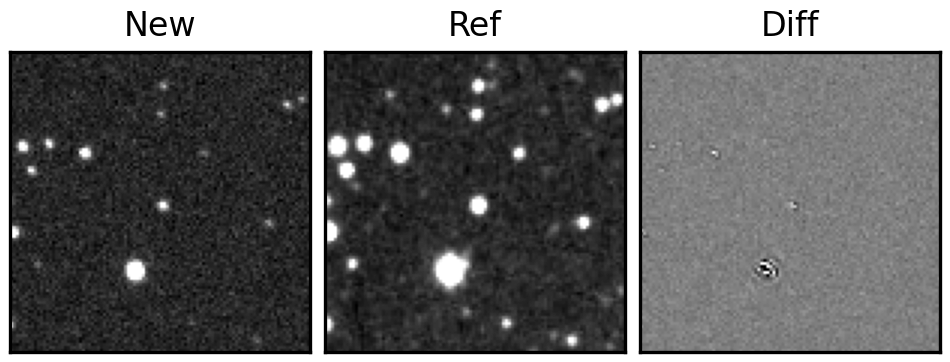
Label: bogus